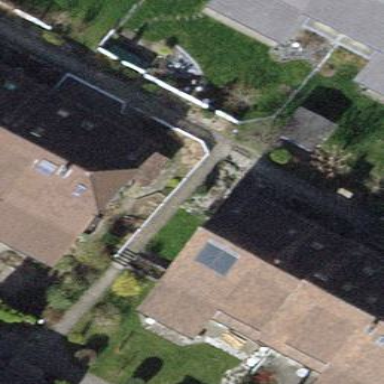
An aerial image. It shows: Semi-detached house with gabled roof.